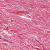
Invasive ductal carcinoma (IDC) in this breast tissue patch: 0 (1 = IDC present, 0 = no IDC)